Question: I have 3 arrows pointing right like this:

I'm trying to do an animation where the first one fades in, a delay, the second one fades in, a delay, and the third one fades in, a delay and round and round they go.
I have done the following but it doesn't run so smooth.
I wanted it to look like it's a flashing set of 3 arrows pointing right as in "go here" so to speak.
'''
function animate() {
$('.left').fadeIn(300).delay(250).fadeOut(250);
$('.middle').delay(300).fadeIn(250).fadeOut(250);
$('.right').delay(400).fadeIn(200).fadeOut(200);
}
animate();
setInterval(animate, 1000);
'''
Any tweaks to make this look the way it should with the correct delays?
Edit: Fiddle here <URL>
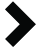
Answer: This solution uses CSS3 Keyframes: <URL>
CSS:
'''
@-webkit-keyframes animate {
0%{
opacity: 0;
}
40%{
opacity: 0;
}
100%{
opacity: 1;
}
}
#arrows {
width:100%;
height:100px;
position:absolute;
top:220px;
left:300px
}
#arrows .arrow{
background:url(http://i.stack.imgur.com/xRwtw.png) no-repeat;
height:49px;
width:40px;
float:left;
opacity: 0;
}
#arrows .arrow.show{
-webkit-animation-name: animate;
-webkit-animation-duration: 2s;
-webkit-animation-iteration-count: infinite;
-webkit-animation-direction: alternate;
}
'''
JS:
'''
$(".left").addClass('show');
setTimeout(function(){
$(".middle").addClass('show');
}, 500);
setTimeout(function(){
$(".right").addClass('show');
}, 1000);
'''
---
This solution uses jQuery for animations: <URL>
jQuery:
'''
function animate() {
$('.left').fadeTo(500, 1).delay(500).fadeTo(500, 0);
$('.middle').delay(250).fadeTo(500, 1).delay(500).fadeTo(500, 0);
$('.right').delay(500).fadeTo(500, 1).delay(500).fadeTo(500, 0);
}
setInterval(animate, 2000);
'''
CSS:
'''
#arrows{
width:100%;
height:100px;
position:absolute;
top:220px;
left:300px
}
#arrows .arrow{
background:url(http://i.stack.imgur.com/xRwtw.png) no-repeat;
height:49px;
width:40px;
float:left;
opacity: 0;
}
'''
Because 'fadeIn()' and 'fadeOut()' removes the element from the DOM, it's slower and because of 'float:left' it causes '.middle' and '.right' to shift over once '.left' or '.middle' has faded out.
---
It should be taken into account that either method (because of the JS 'setTimeout' or 'setInterval') can become incorrectly timed. For some uses, (as seen with ajax loader icons) an animated gif may be better than trying to animate multiple smaller images.